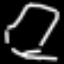
Label: octagon